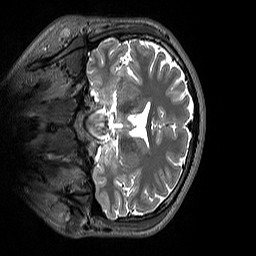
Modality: T2w
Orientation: coronal
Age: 23
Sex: male
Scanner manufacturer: siemens
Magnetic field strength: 3 T
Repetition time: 3.2 s
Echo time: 0.412 s